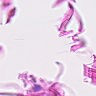
Metastatic tissue present: no